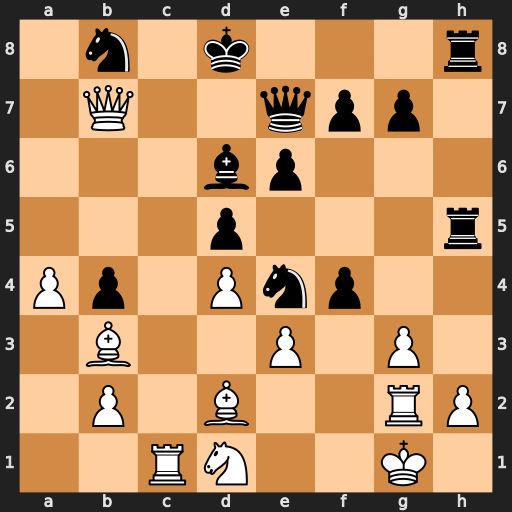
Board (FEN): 1n1k3r/1Q2qpp1/3bp3/3p3r/Pp1Pnp2/1B2P1P1/1P1B2RP/2RN2K1
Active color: w
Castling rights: -
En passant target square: -
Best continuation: Rc8#